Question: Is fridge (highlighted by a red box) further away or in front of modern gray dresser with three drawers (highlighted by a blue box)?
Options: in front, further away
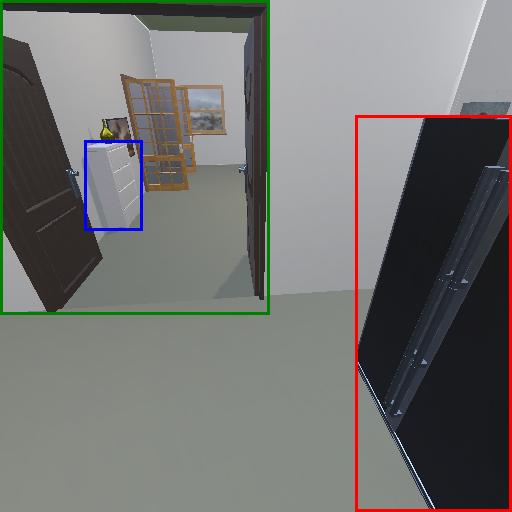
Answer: in front